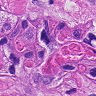
Metastatic tissue present: yes